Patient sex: M
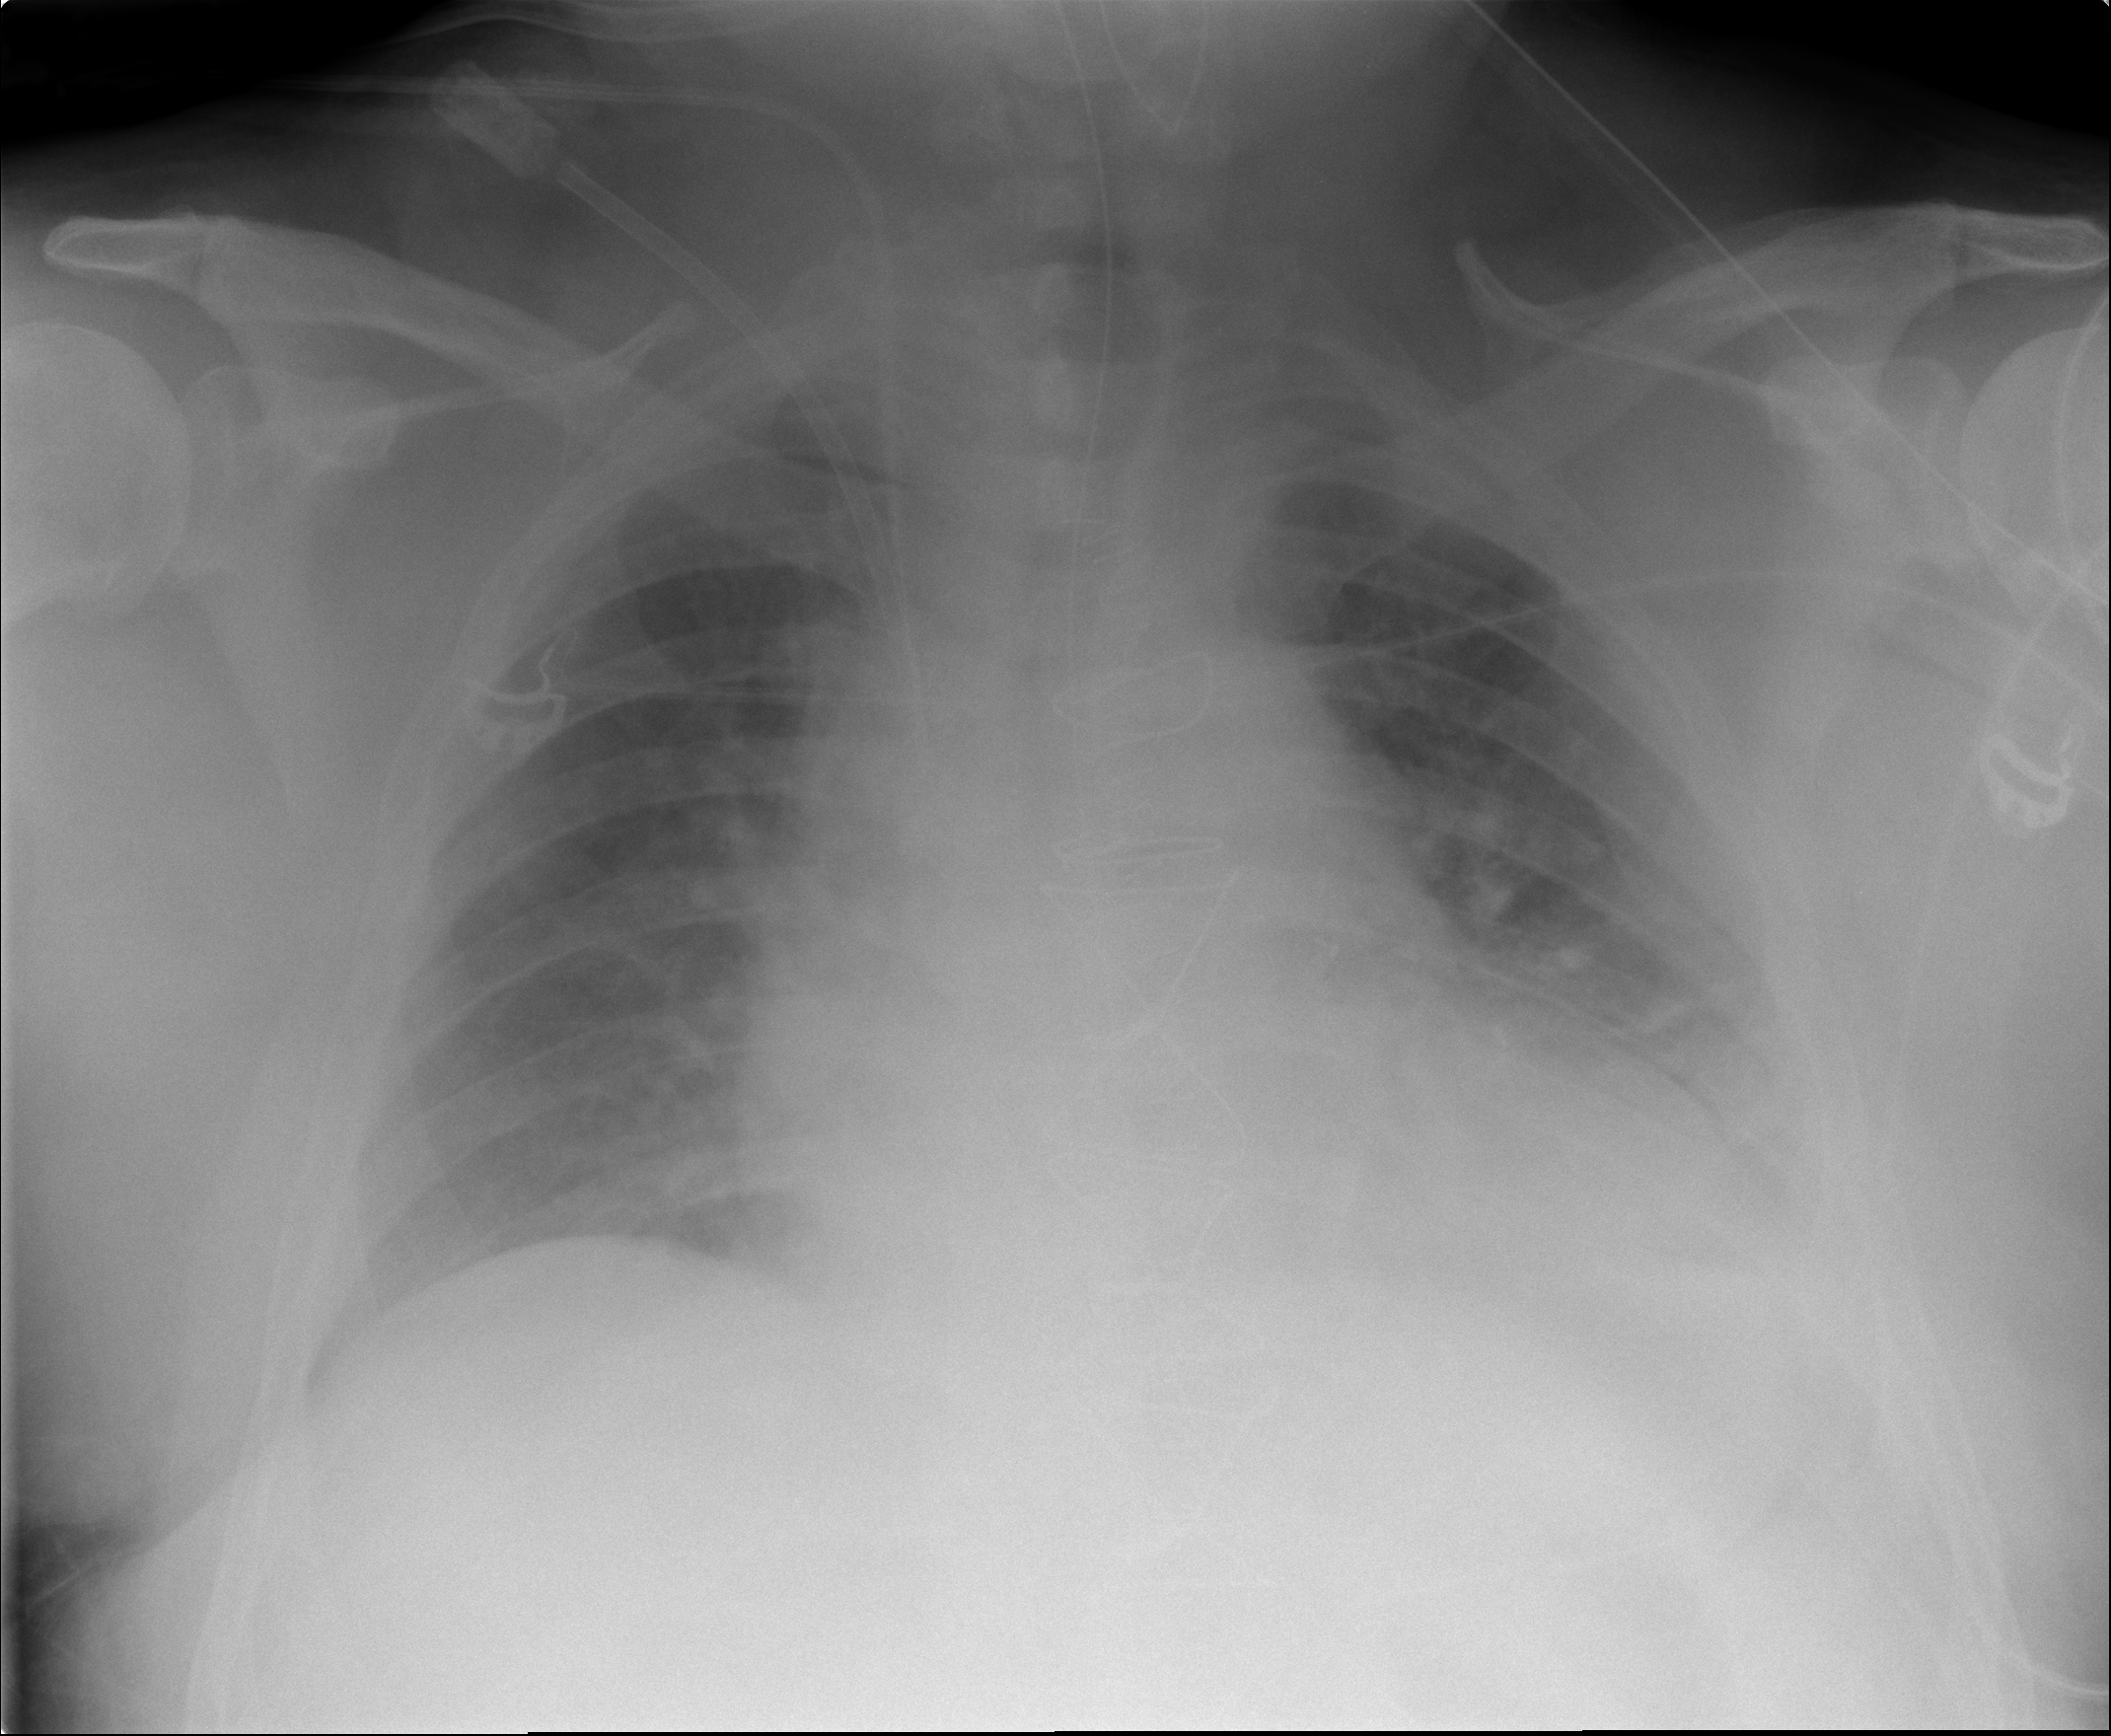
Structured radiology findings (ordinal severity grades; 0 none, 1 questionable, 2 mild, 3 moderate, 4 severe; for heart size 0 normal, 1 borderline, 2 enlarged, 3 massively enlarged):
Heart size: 2
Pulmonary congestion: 2
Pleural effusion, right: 1
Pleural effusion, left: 2
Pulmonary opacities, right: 0
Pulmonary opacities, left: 0
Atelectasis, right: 0
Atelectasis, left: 2